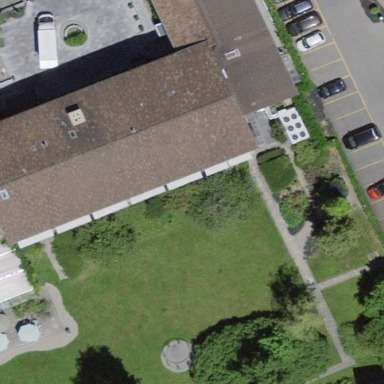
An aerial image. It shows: Hospital.